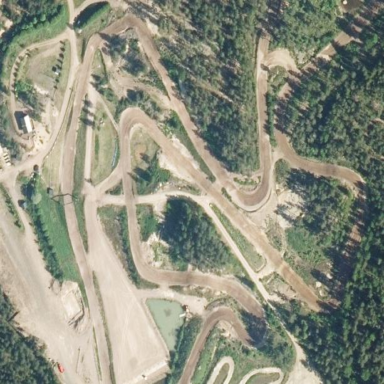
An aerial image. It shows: Unpaved motor sport pitch.